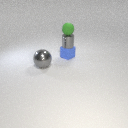
small green rubber sphere above small blue rubber cube